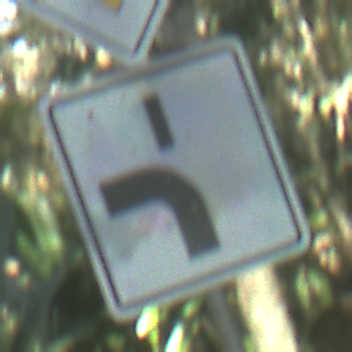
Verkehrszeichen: VerlaufVorfahrtsstrasse5
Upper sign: Vorfahrtsstrasse
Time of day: Midday
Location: Outdoor (Nature)
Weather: Clear
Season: NotSpecified
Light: Natural